高二 · 代数
14. 已知数列 的前 $n$ 项和为 $S_{n}, S_{5}=30, a_{2}+a_{6}=16$.

(I) 求等差数列 $\left\{a_{n}\right\}$ 的通项公式;

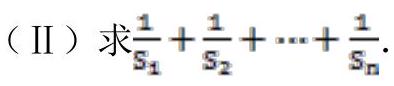
答案: (1) $\mathrm{a}_{\mathrm{n}}=2 \mathrm{n} \quad$ (2) $\frac{\mathrm{n}}{\mathrm{n}+1}$
解析: (1) 由题可知 $\left\{\begin{array}{c}5 a_{2}=30 \\ 2 a_{1}+6 d=16\end{array}\right.$, 从而有 $a_{1}=d=2, a_{n}=2 n$.

(2) 由(1)知 $S_{n}=n(n+1), \frac{1}{s_{n}}=\frac{1}{n}-\frac{1}{n+1}$, 从而

$\frac{1}{s_{1}}+\frac{1}{s_{2}}+\cdots \frac{1}{s_{n}}=1-\frac{1}{2}+\frac{1}{2}-\frac{1}{3}+\cdots+\frac{1}{n}-\frac{1}{n+1}=1-\frac{1}{n+1}=\frac{n}{n+1}$.